Interaction volume radius: 10 \u00c5
Interaction volume height: 10 \u00c5
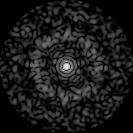
Disorder parameter: 0.8537